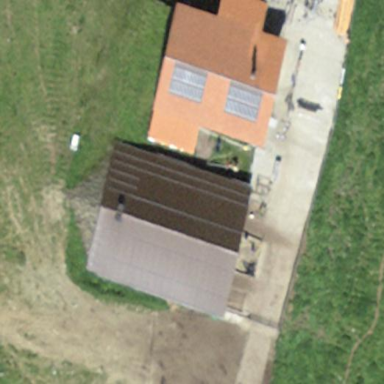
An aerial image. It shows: Stable building.